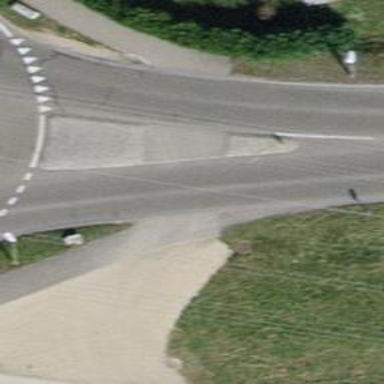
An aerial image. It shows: Unmarked crossing with pedestrian island.